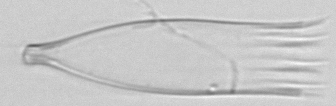
Label: Favella